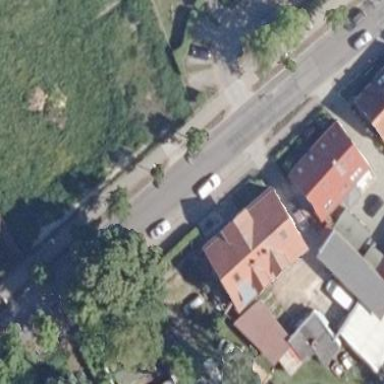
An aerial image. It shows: Parking space on the street side identified as normal.